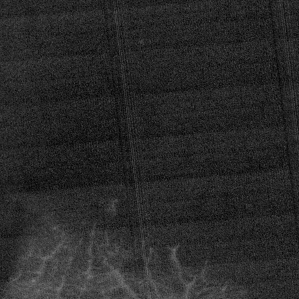
Label: frost